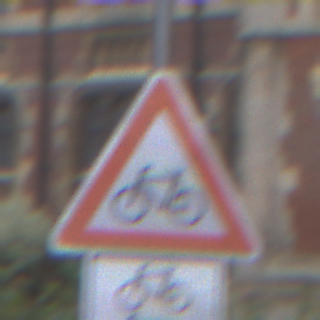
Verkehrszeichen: RadverkehrRechts
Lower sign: RichtungsangabeDurchPfeile9
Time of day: Midday
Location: Outdoor (Urban)
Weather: Overcast
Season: NotSpecified
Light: Natural